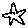
Label: star